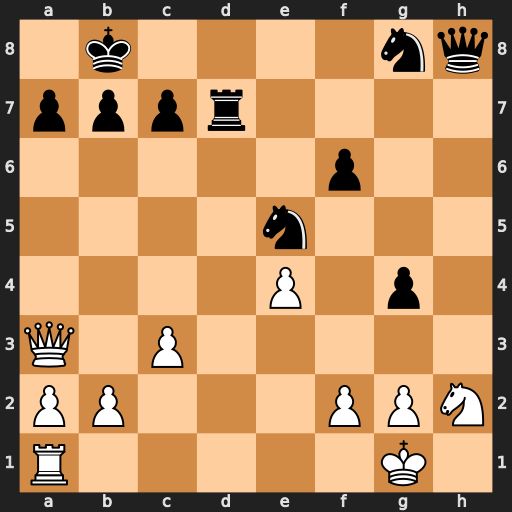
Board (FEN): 1k4nq/pppr4/5p2/4n3/4P1p1/Q1P5/PP3PPN/R5K1
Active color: w
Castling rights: -
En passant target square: -
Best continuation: Qf8+ Rd8 Qxd8#